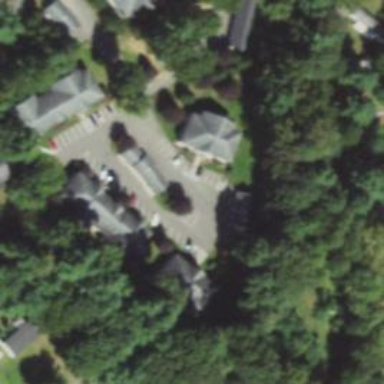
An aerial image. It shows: Paved parking aisle in service road.